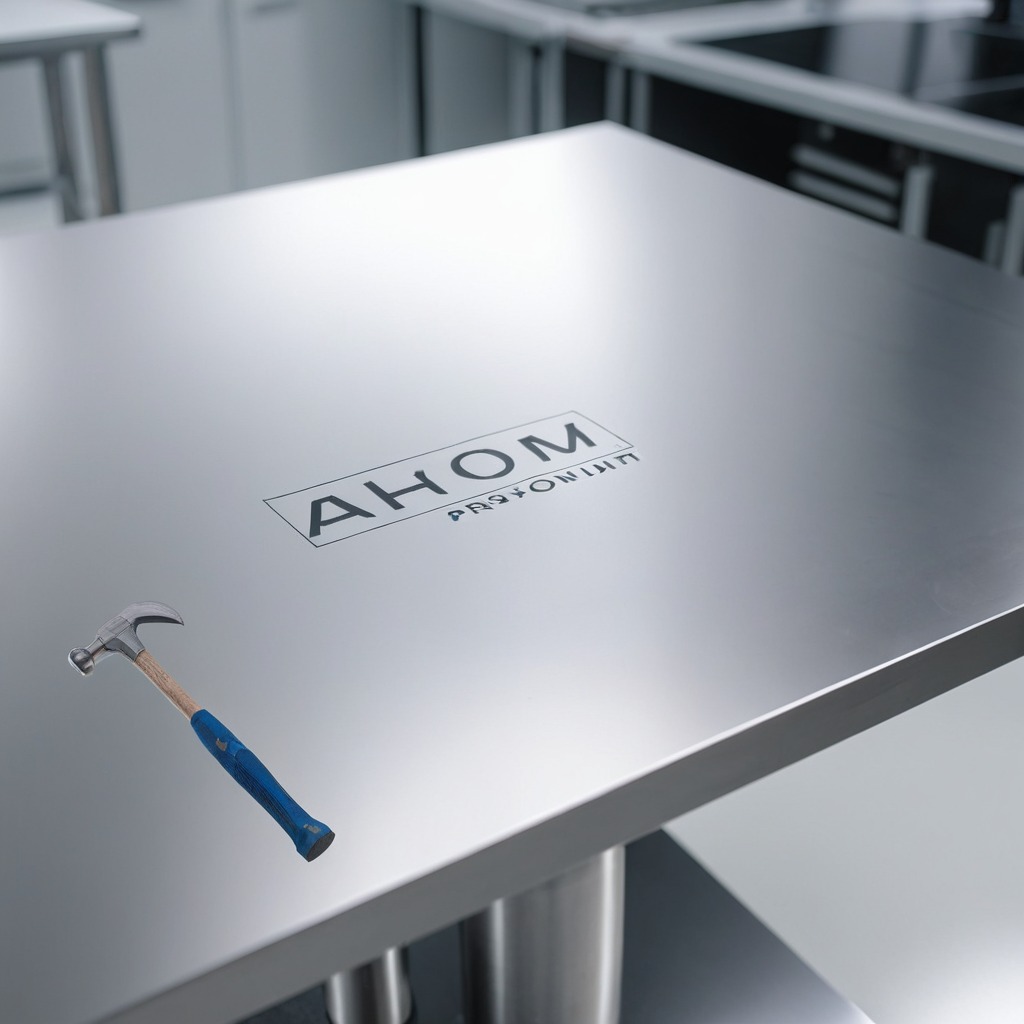
A hammer lies on the stainless steel table in a high-end prototyping lab.